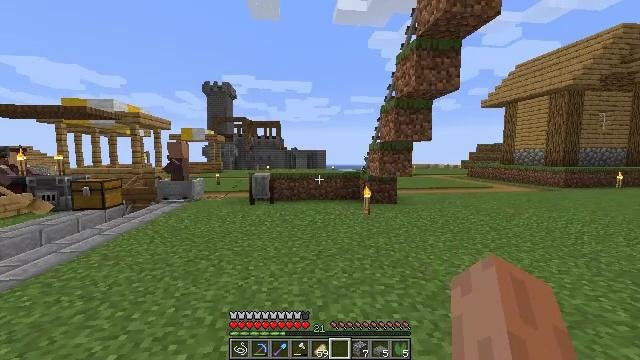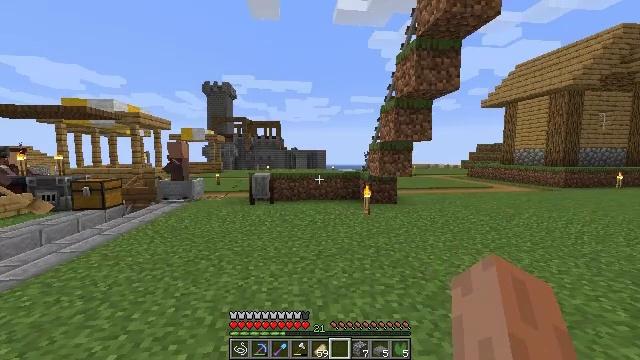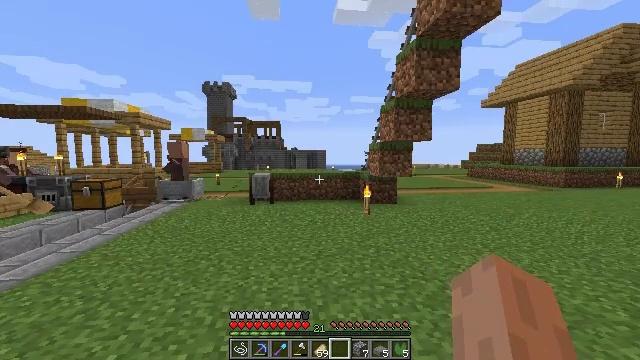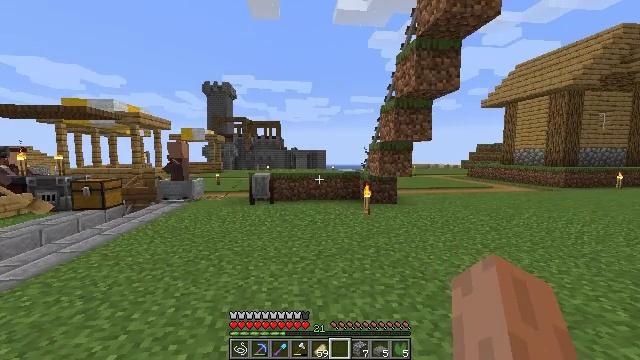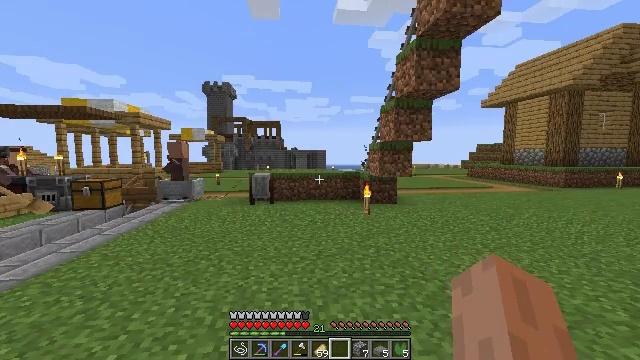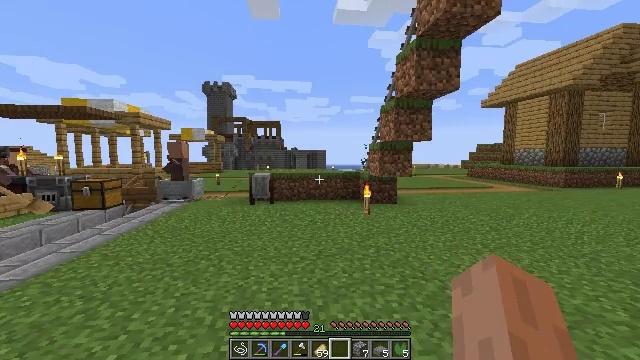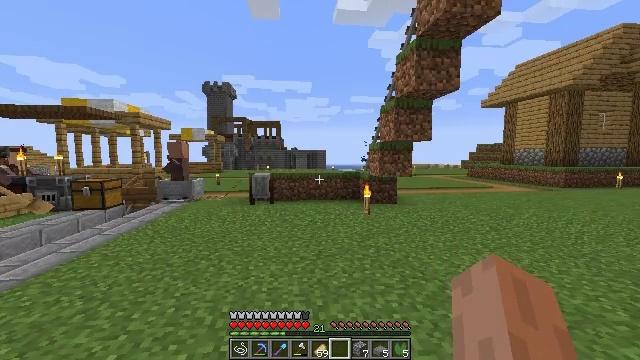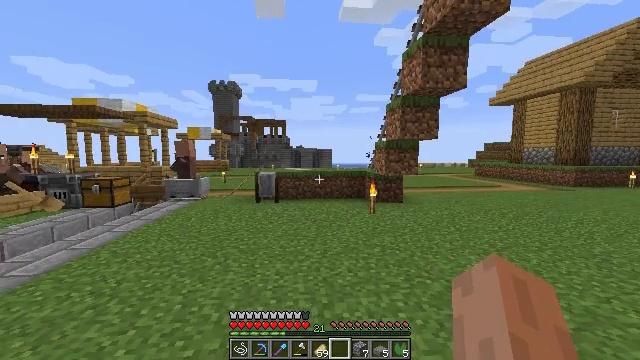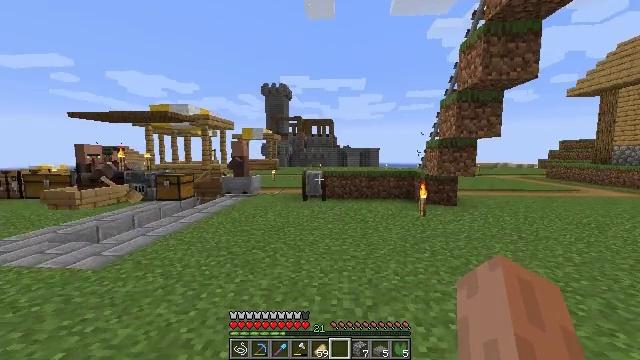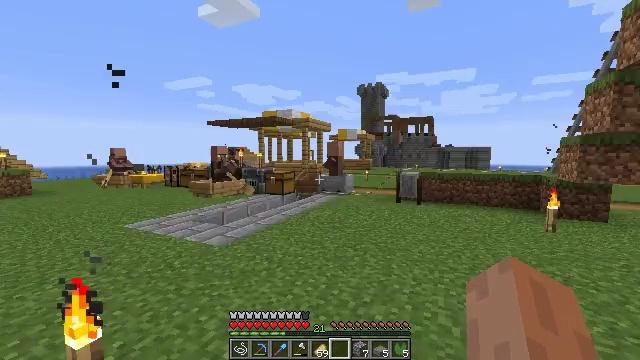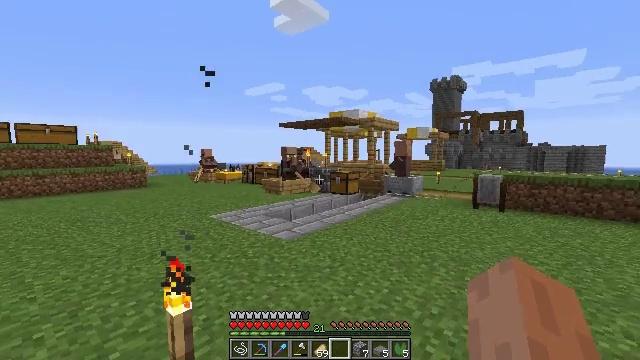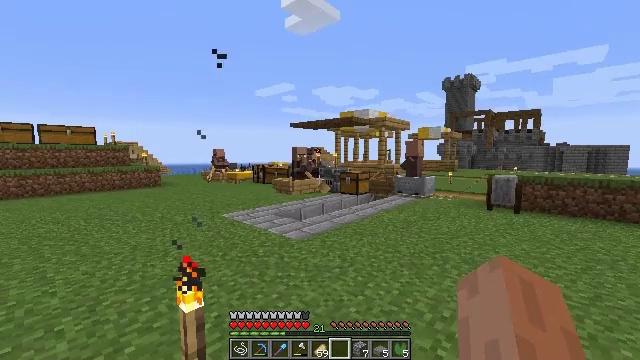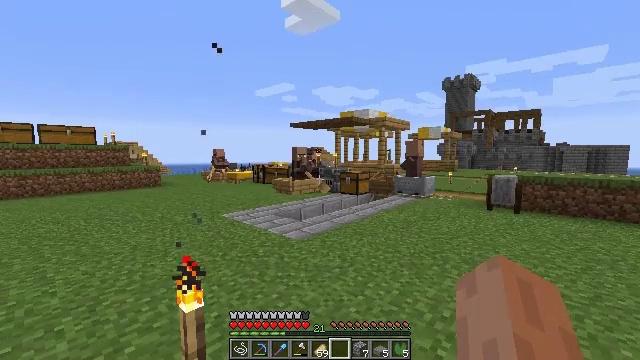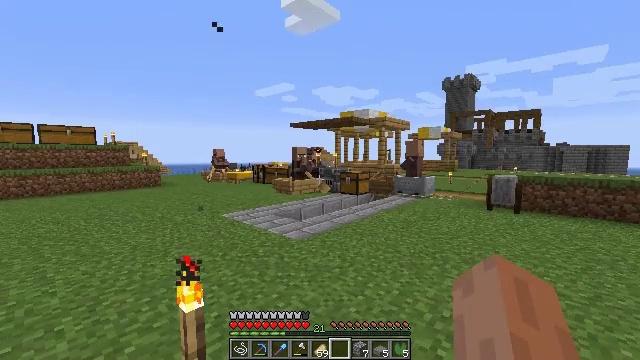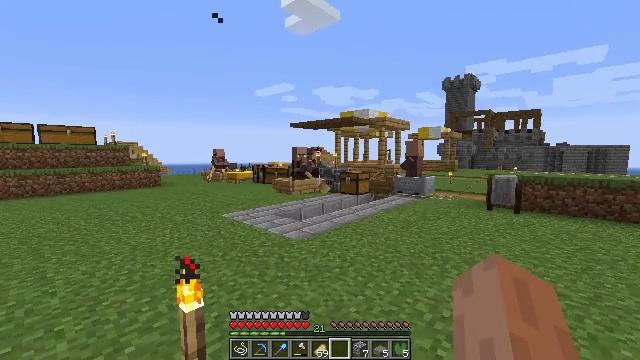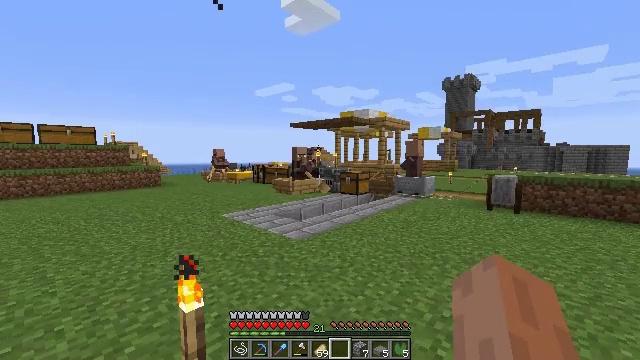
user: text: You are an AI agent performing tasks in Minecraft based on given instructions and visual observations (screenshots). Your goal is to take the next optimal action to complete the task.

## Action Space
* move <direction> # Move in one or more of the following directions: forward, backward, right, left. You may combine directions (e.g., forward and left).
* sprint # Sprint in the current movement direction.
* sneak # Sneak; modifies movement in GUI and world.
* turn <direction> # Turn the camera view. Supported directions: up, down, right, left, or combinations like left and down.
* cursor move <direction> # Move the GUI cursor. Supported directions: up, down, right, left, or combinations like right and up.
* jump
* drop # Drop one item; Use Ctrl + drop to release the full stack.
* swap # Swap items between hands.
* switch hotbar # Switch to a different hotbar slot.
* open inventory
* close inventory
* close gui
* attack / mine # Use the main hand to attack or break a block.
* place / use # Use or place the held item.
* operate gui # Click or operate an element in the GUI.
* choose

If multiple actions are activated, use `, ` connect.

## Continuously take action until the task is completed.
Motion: motion action
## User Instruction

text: Recycle the grindstone by mining it.
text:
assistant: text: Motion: no_op
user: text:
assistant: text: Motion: no_op
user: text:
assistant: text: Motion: no_op
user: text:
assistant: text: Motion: no_op
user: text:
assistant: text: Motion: no_op
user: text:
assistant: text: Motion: no_op
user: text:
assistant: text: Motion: turn left
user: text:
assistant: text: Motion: turn left
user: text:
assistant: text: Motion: turn left
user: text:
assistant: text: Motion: turn left
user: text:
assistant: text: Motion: turn left
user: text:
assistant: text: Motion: no_op
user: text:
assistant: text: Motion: no_op
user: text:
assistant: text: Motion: no_op
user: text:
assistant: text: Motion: no_op
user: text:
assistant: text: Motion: no_op
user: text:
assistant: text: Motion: move forward
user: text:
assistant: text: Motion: move forward
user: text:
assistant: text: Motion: move forward
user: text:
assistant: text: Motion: move forward
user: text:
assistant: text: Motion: move forward
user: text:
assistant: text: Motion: move forward
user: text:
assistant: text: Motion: move forward, turn right and down
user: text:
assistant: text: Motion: move forward, turn right
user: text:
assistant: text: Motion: move forward, sprint, turn right
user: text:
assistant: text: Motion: move forward, sprint
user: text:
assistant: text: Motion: move forward, sprint
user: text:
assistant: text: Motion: move forward, sprint, turn right
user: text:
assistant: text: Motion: move forward, sprint, turn right
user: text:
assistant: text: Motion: move forward, sprint, turn right